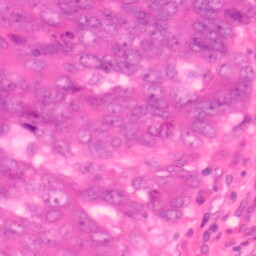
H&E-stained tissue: Colon